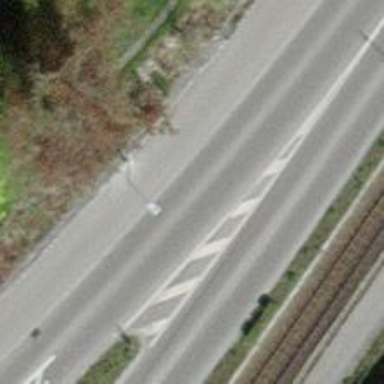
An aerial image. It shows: Primary highway with cycle track on the left side.